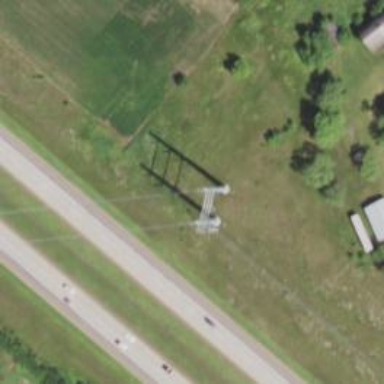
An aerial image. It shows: Power tower.